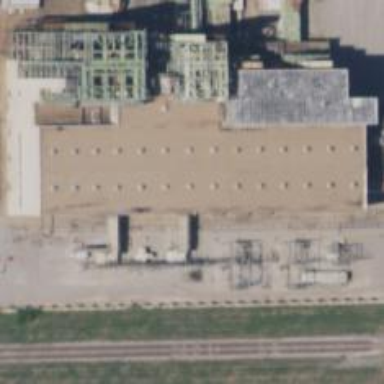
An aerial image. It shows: Steam turbine gas generator.